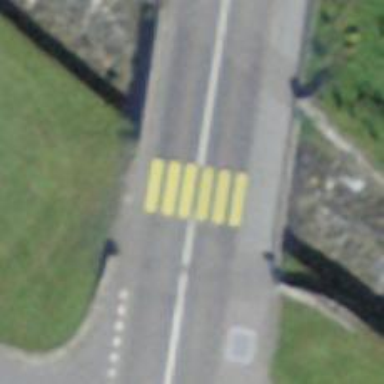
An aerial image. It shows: Primary road with asphalt surface.